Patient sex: F
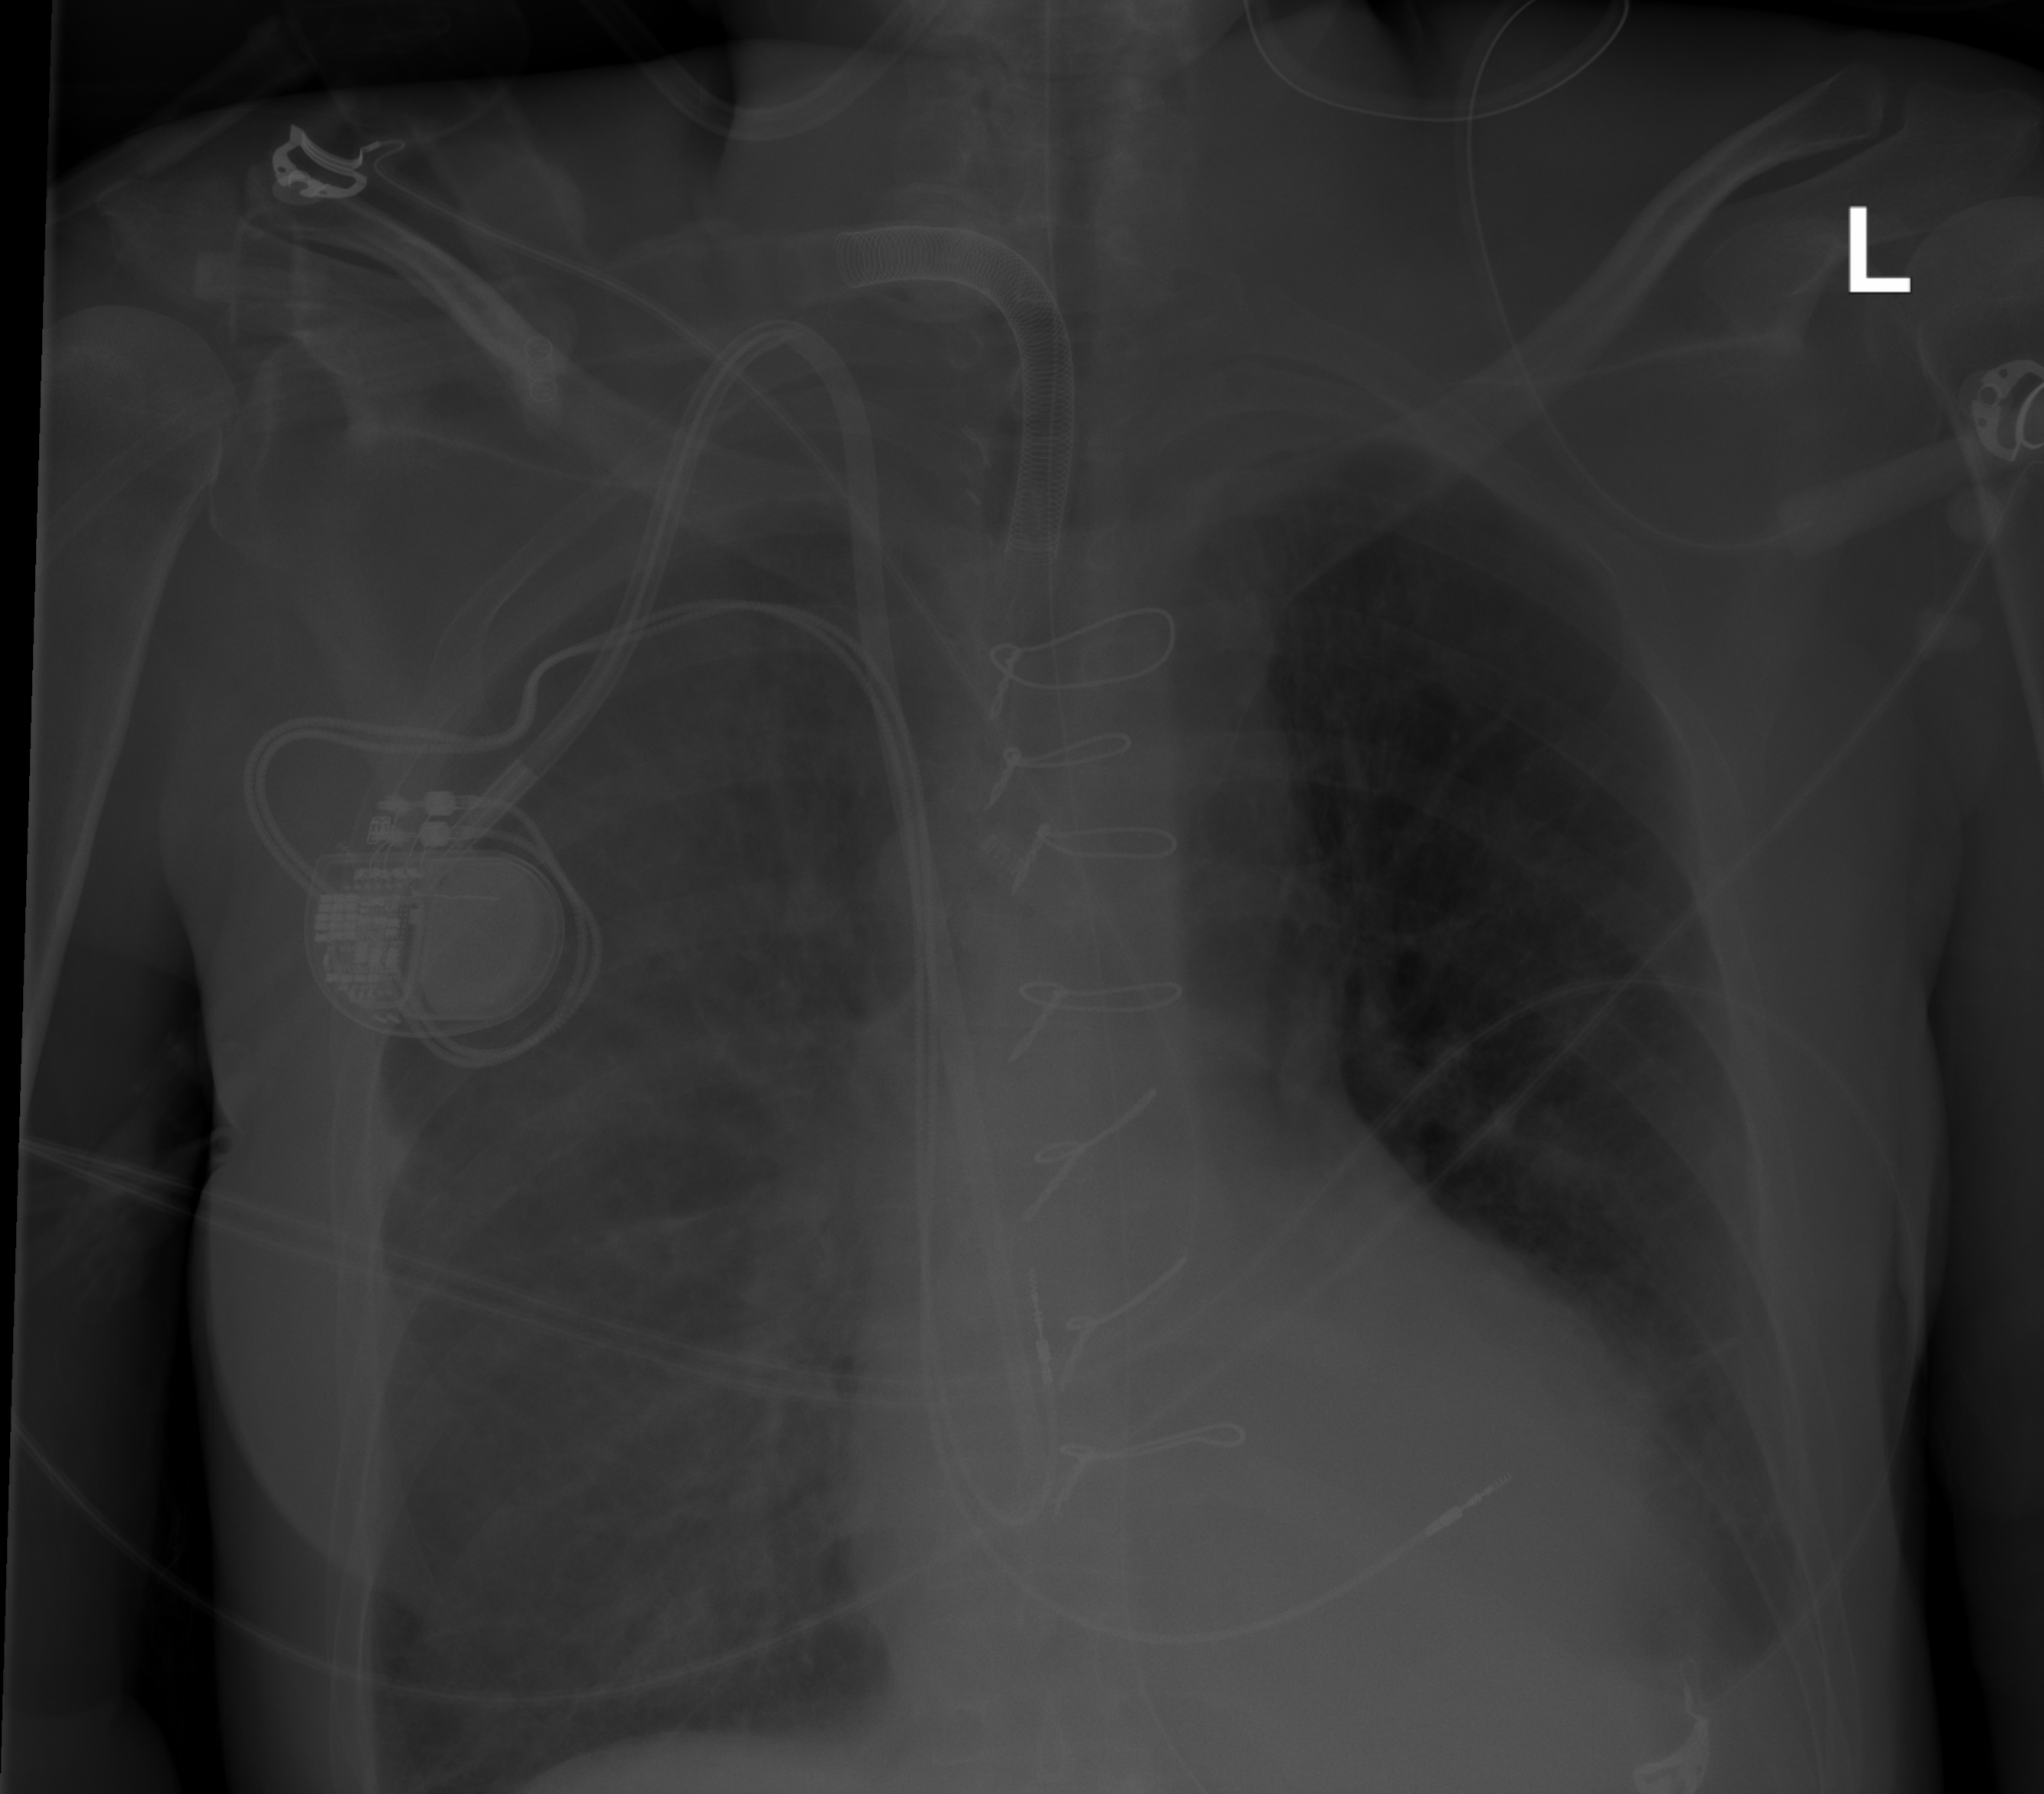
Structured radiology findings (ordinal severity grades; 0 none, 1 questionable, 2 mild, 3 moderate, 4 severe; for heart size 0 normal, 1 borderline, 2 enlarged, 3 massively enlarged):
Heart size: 0
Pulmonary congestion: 0
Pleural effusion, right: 2
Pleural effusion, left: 2
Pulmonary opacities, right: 0
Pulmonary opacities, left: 0
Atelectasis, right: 2
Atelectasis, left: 2